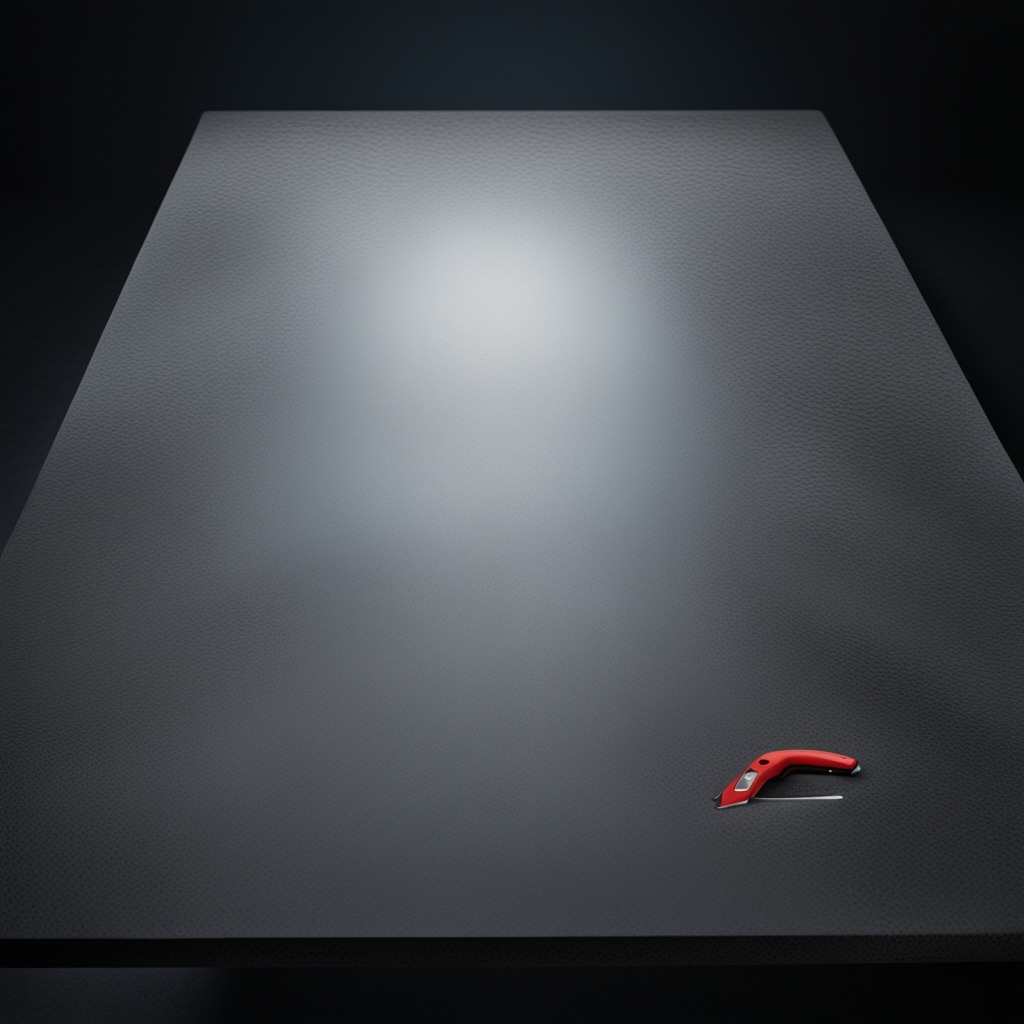
A utility knife lying on a clean granite table inside a workshop at night dim ambient light soft shadows worn but